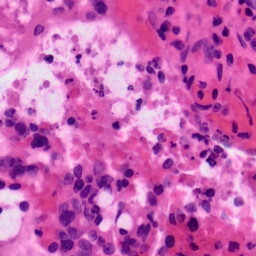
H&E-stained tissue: Colon